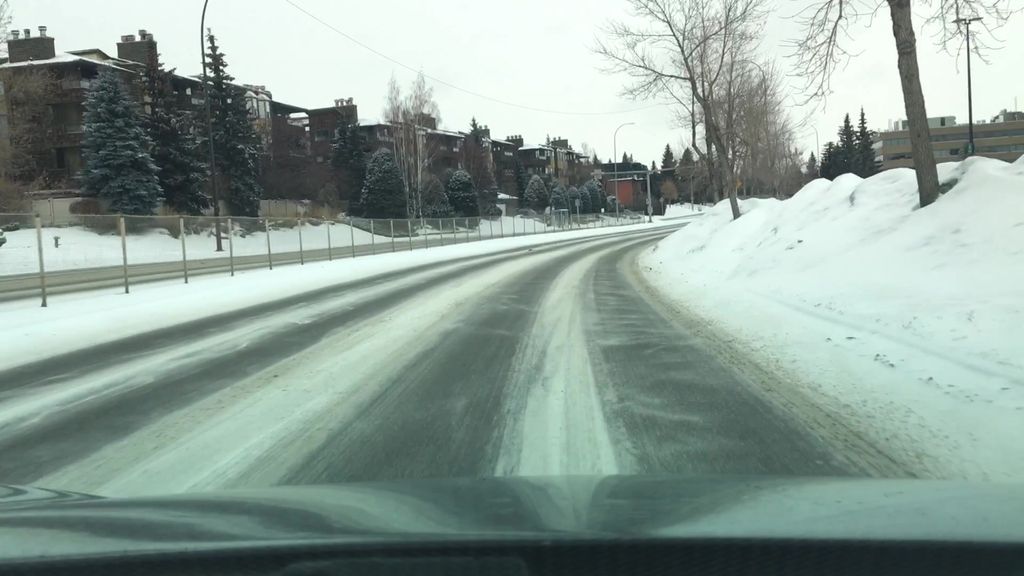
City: calgary